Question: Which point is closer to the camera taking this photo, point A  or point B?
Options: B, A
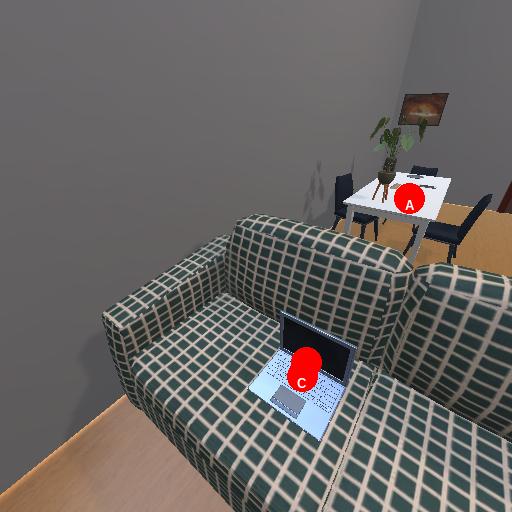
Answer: B